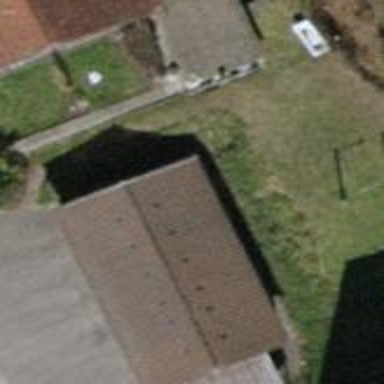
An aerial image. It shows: Garage building.